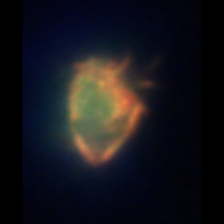
Taxon: Ciliates
Group: Other